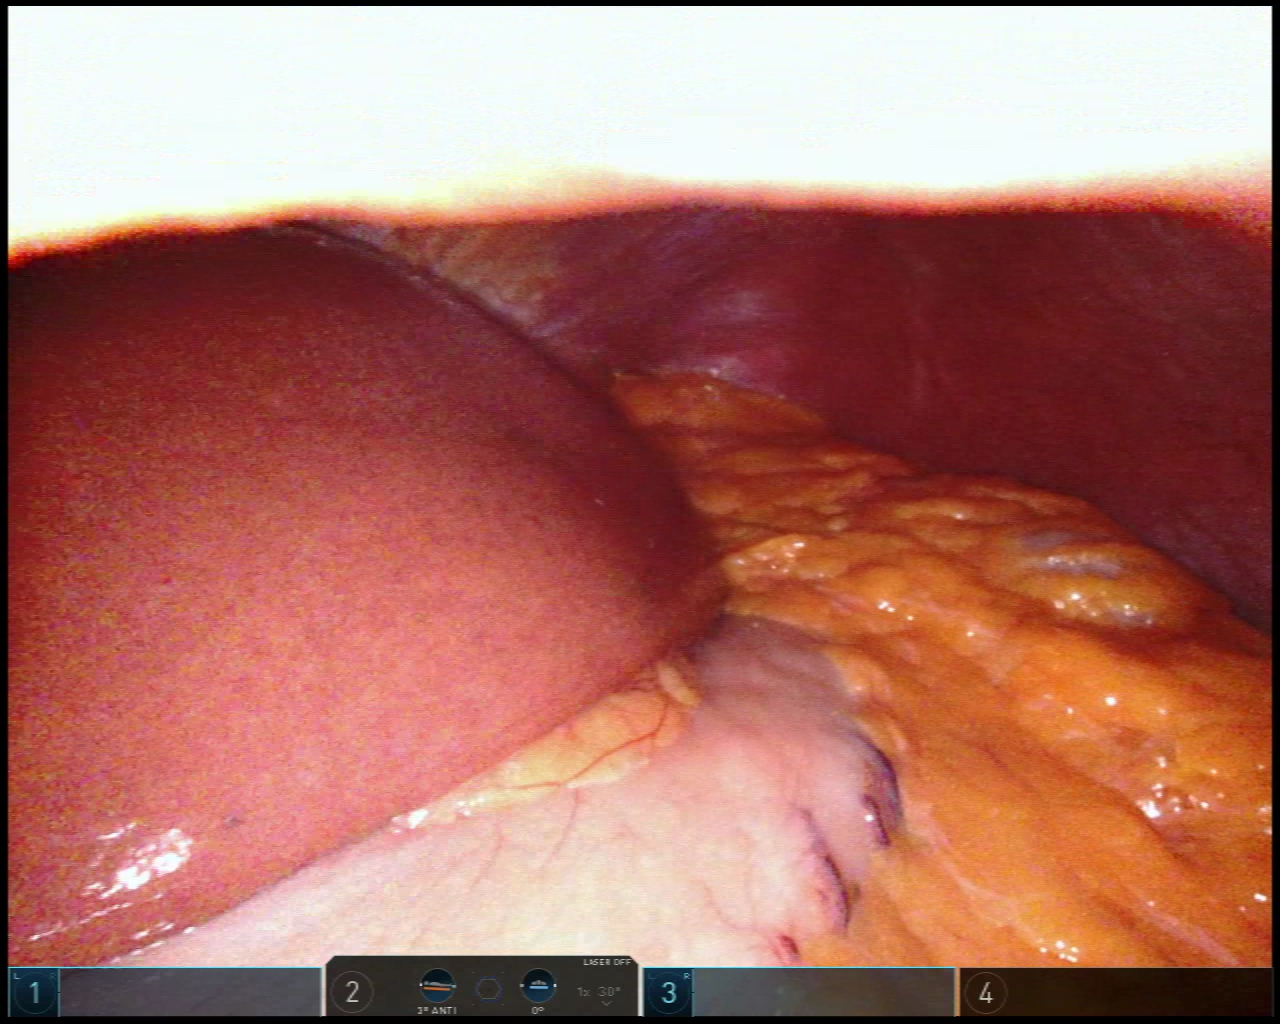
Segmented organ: liver
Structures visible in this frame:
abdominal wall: yes
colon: yes
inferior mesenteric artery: no
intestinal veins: no
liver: yes
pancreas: no
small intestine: no
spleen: no
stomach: yes
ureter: no
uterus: no
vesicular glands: no